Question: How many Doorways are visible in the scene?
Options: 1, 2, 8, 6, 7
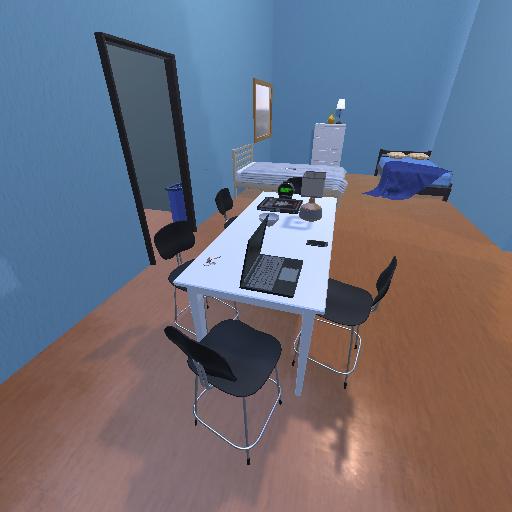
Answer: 1